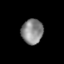
Tissue: lung
Cell type: Others
Senescence score: 0.6725
Nuclear area (px): 523
Mean DAPI intensity: 137.639